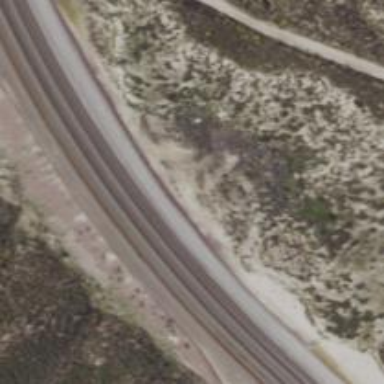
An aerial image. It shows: Railway track.